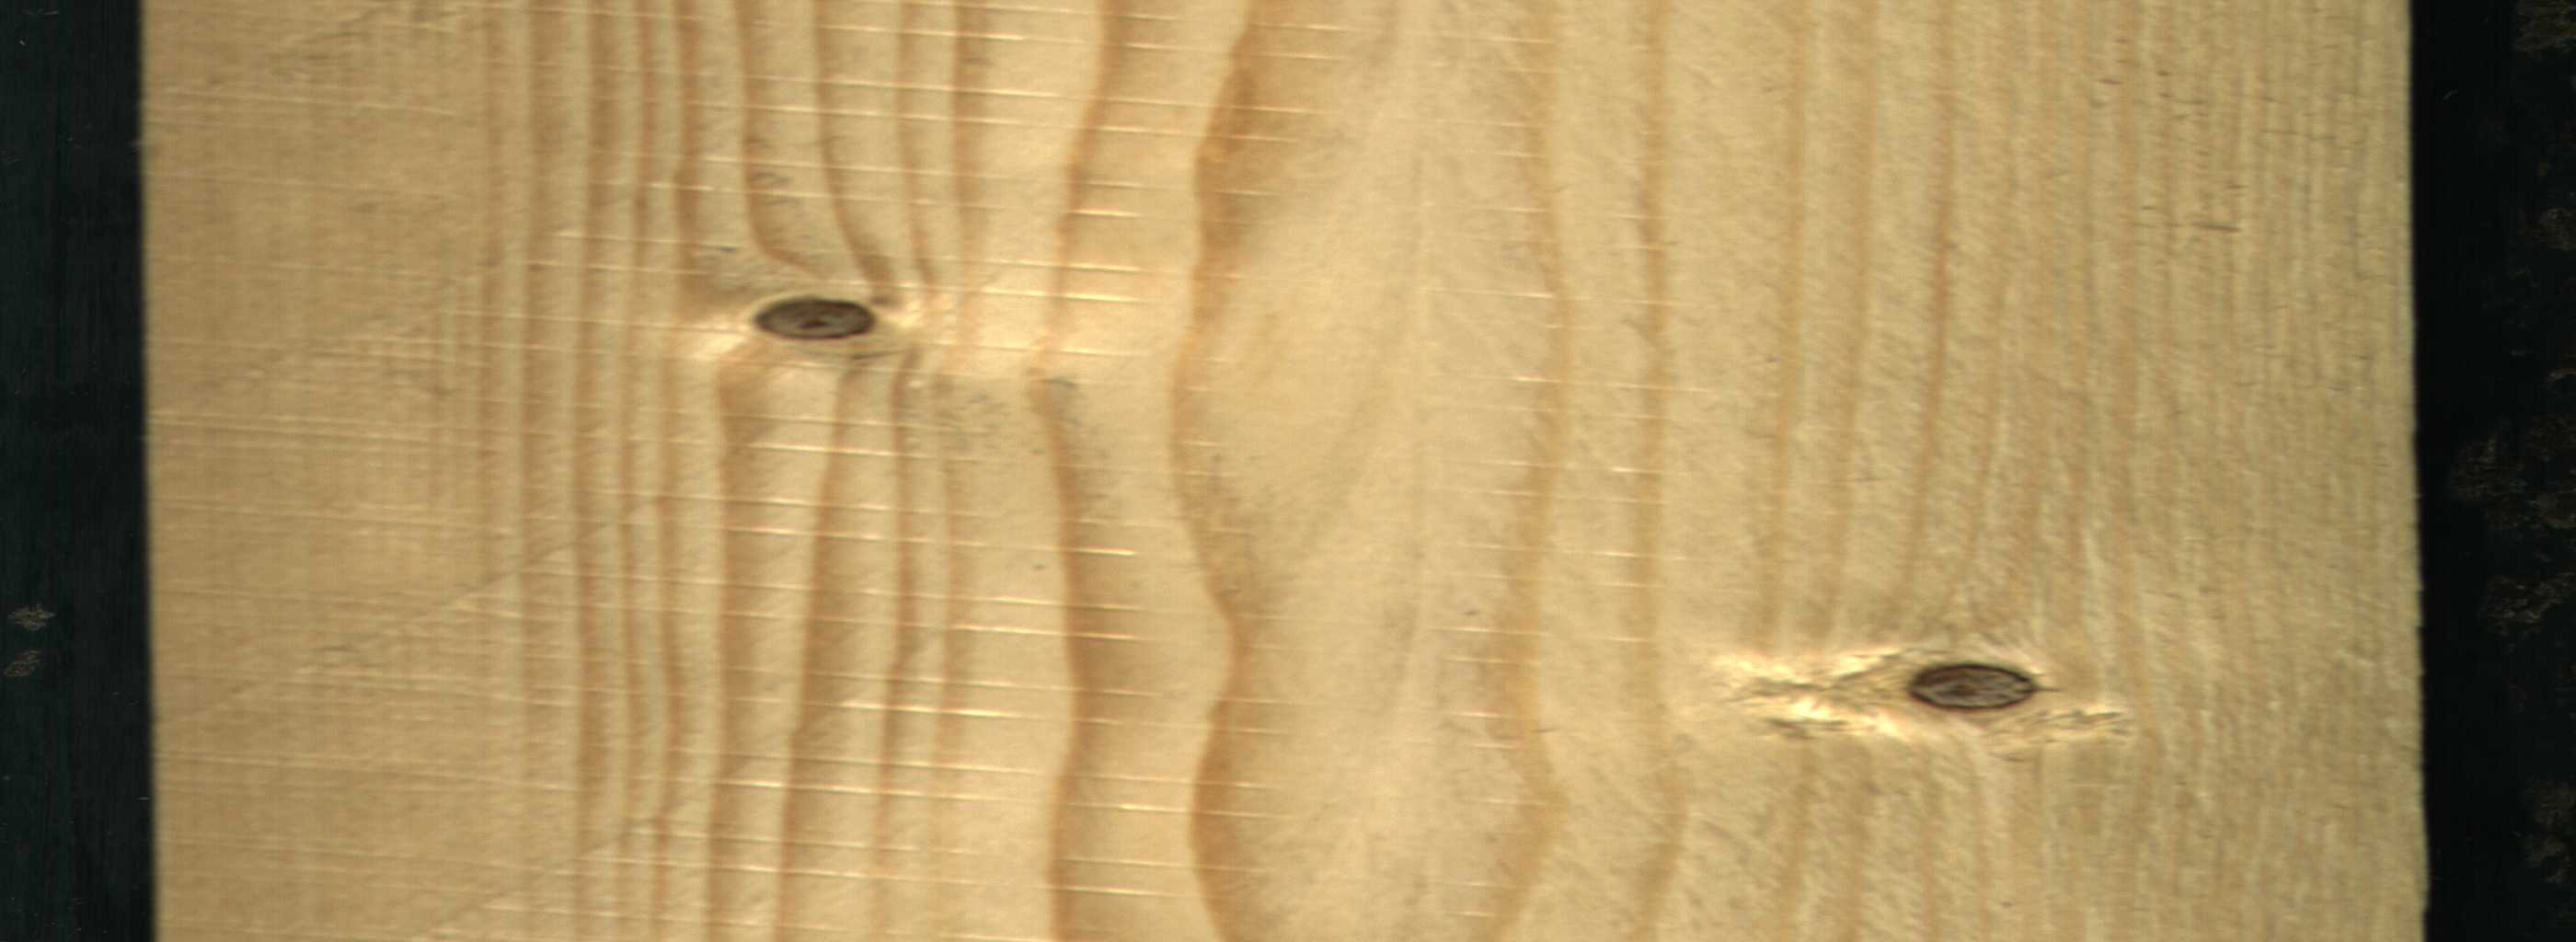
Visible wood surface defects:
Dead_Knot
Dead_Knot